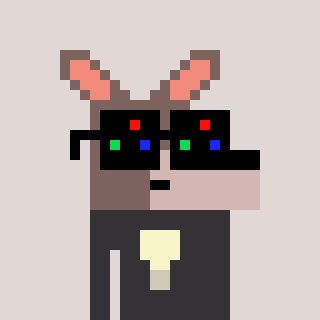
a pixel art character with square black sunglasses, a kangaroo-shaped head and a grayscale-colored body on a warm background